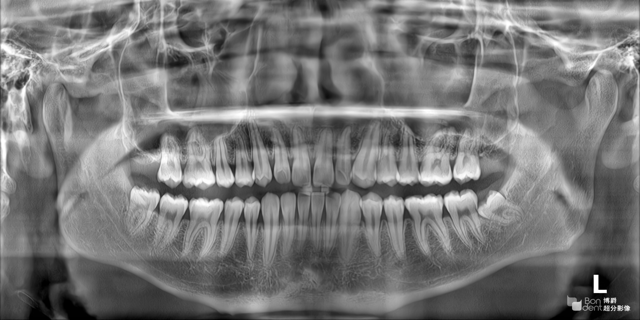
adult